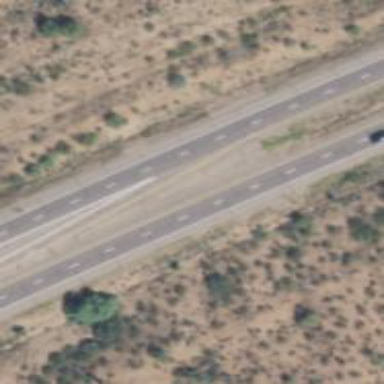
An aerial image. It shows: Expressway with asphalt surface classified as trunk highway.